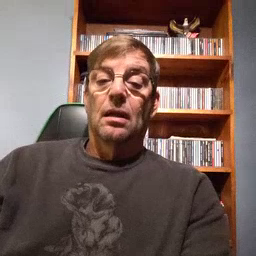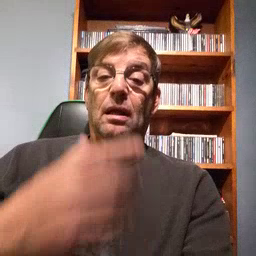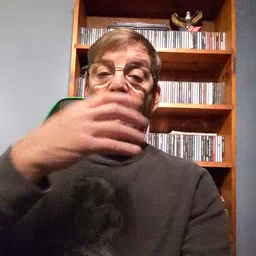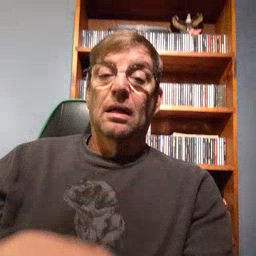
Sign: hot